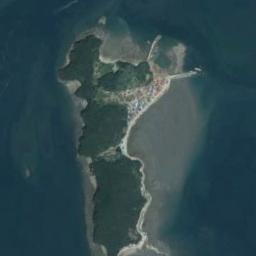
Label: island